Question: I've been looking around, and I can't quite find someone attempting to do quite what I am. I have several models that work together on a single page. The models are 'employees1', 'phone_manager', and 'phone_types'.
I've managed to get insertion working just fine, but I can't seem to get the edit page to work. I need to take the currently stored 'phone_type' which is a foreign key to 'phone_type_id' and make it the default item in my combo box.
My model is:
'''
[Table("employee.employees")]
public partial class employees1
{
public employees1()
{
employee_email_manager = new List<email_manager>();
employee_employment_history = new HashSet<employment_history>();
employee_job_manager = new HashSet<job_manager>();
employee_phone_manager = new HashSet<phone_manager>();
this.salaries = new HashSet<salary>();
}
[Key]
public int employee_id { get; set; }
[Display(Name = "Employee ID")]
public int? assigned_id { get; set; }
[Display(Name = "Web User ID")]
public int? all_id { get; set; }
[Required]
[StringLength(50)]
[Display(Name = "First Name")]
public string first_name { get; set; }
[StringLength(50)]
[Display(Name = "Last Name")]
public string last_name { get; set; }
[Column(TypeName = "date")]
[Display(Name = "Birthday")]
[DisplayFormat(ApplyFormatInEditMode = true, DataFormatString = "{0:MM/dd/yyyy}")]
public DateTime birth_day { get; set; }
[Required]
[StringLength(1)]
[Display(Name = "Gender")]
public string gender { get; set; }
[Required]
[StringLength(128)]
[Display(Name = "Social")]
public string social { get; set; }
[Required]
[StringLength(128)]
[Display(Name = "Address")]
public string address_line_1 { get; set; }
[StringLength(50)]
[Display(Name = "Suite/Apt#")]
public string address_line_2 { get; set; }
[Required]
[StringLength(40)]
[Display(Name = "City")]
public string city { get; set; }
[Required]
[StringLength(20)]
[Display(Name = "State")]
public string state { get; set; }
[Required]
[StringLength(11)]
[Display(Name = "Zip")]
public string zip { get; set; }
[Column(TypeName = "date")]
[Display(Name = "Hire Date")]
[DisplayFormat(ApplyFormatInEditMode = true, DataFormatString = "{0:MM/dd/yyyy}")]
public DateTime hire_date { get; set; }
[Column(TypeName = "date")]
[Display(Name = "Separation Date")]
[DisplayFormat(ApplyFormatInEditMode = true, DataFormatString = "{0:MM/dd/yyyy}")]
public DateTime? termination_date { get; set; }
[StringLength(70)]
[Display(Name = "Emergency Contact Name")]
public string emergency_contact_name { get; set; }
[StringLength(15)]
[Display(Name = "Emergency Contact Number")]
public string emergency_contact_phone { get; set; }
[Display(Name = "Notes")]
public string notes { get; set; }
public virtual all_employees all_employees { get; set; }
[Display(Name = "Email Addresses")]
public virtual ICollection<email_manager> employee_email_manager { get; set; }
[Display(Name = "Employment History")]
public virtual ICollection<employment_history> employee_employment_history { get; set; }
[Display(Name = "Position History")]
public virtual ICollection<job_manager> employee_job_manager { get; set; }
[Display(Name = "Phone Numbers")]
public virtual ICollection<phone_manager> employee_phone_manager { get; set; }
internal void CreatePhoneNumbers(int count = 1)
{
for (int i = 0; i < count; i++)
{
employee_phone_manager.Add(new phone_manager());
}
}
[Table("employee.phone_manager")]
public partial class phone_manager
{
/*public phone_manager()
{
phone_types = new HashSet<phone_types>();
}*/
[Key]
public int phone_id { get; set; }
public int employee_id { get; set; }
[Required]
[StringLength(15)]
[Display(Name="Phone Number")]
public string phone_number { get; set; }
[StringLength(5)]
[Display(Name = "Extension")]
public string phone_extension { get; set; }
[Display(Name = "Type")]
public int phone_type { get; set; }
[Column(TypeName = "date")]
public DateTime date_added { get; set; }
public bool deleted { get; set; }
public virtual employees1 employees1 { get; set; }
[ForeignKey("phone_type")]
public virtual phone_types phone_types { get; set; }
//public virtual ICollection<phone_types> phone_types { get; set; }
}
[Table("employee.phone_types")]
public partial class phone_types
{
public phone_types()
{
phone_manager = new HashSet<phone_manager>();
}
[Key]
public int phone_type_id { get; set; }
[Required]
[StringLength(50)]
public string phone_type_name { get; set; }
public virtual ICollection<phone_manager> phone_manager { get; set; }
}
}
'''
My Controller:
'''
public ActionResult Create()
{
ViewBag.all_id = new SelectList(db.all_employees, "all_id", "all_id");
var employee = new employees1();
ViewBag.phone_type = new SelectList(db.phone_types, "phone_type_id", "phone_type_name");
employee.CreatePhoneNumbers(1);
return View(employee);
}
[HttpPost]
[ValidateAntiForgeryToken]
public ActionResult Create([Bind(Include="employee_id,assigned_id,all_id,first_name,last_name,birth_day,gender,social,address_line_1,address_line_2,city,state,zip,hire_date,termination_date,emergency_contact_name,emergency_contact_phone,notes,employee_phone_manager")] employees1 employees1)
{
if (ModelState.IsValid)
{
foreach (employees1.phone_manager phone in employees1.employee_phone_manager.ToList())
{
if (phone.deleted == true)
{
employees1.employee_phone_manager.Remove(phone);
}
}
db.employees1.Add(employees1);
db.SaveChanges();
return RedirectToAction("Index");
}
var employee = new employees1();
ViewBag.phone_type = new SelectList(db.phone_types, "phone_type_id", "phone_type_name");
ViewBag.all = new SelectList(db.all_employees, "all_id", "all_id", employees1.all_id);
return View(employees1);
}
// GET: /Employees/Edit/5
public ActionResult Edit(int? id)
{
if (id == null)
{
return new HttpStatusCodeResult(HttpStatusCode.BadRequest);
}
employees1 employees1 = db.employees1.Find(id);
if (employees1 == null)
{
return HttpNotFound();
}
var employee = new employees1();
ViewBag.phone_type = new SelectList(db.phone_types, "phone_type_id", "phone_type_name");
ViewBag.all_id = new SelectList(db.all_employees, "all_id", "all_id", employees1.all_id);
return View(employees1);
}
// POST: /Employees/Edit/5
// To protect from overposting attacks, please enable the specific properties you want to bind to, for
// more details see http://go.microsoft.com/fwlink/?LinkId=317598.
[HttpPost]
[ValidateAntiForgeryToken]
public ActionResult Edit([Bind(Include="employee_id,assigned_id,all_id,first_name,last_name,birth_day,gender,social,address_line_1,address_line_2,city,state,zip,hire_date,termination_date,emergency_contact_name,emergency_contact_phone,notes")] employees1 employees1)
{
if (ModelState.IsValid)
{
db.Entry(employees1).State = EntityState.Modified;
db.SaveChanges();
foreach (var item in employees1.employee_phone_manager)
{
db.Entry(item).State = EntityState.Modified;
db.SaveChanges();
}
return RedirectToAction("Index");
}
var db2 = new LightHouseMain();
var employee = new employees1();
ViewBag.phone_type = new SelectList(db.phone_types, "phone_type_id", "phone_type_name");
ViewBag.all_id = new SelectList(db.all_employees, "all_id", "all_id", employees1.all_id);
return View(employees1);
}
'''
My View:
'''
@Html.LabelFor(x => x.phone_type)
@Html.DropDownList("phone_type", string.Empty)
@Html.LabelFor(x => x.phone_number)
@Html.TextBoxFor(x => x.phone_number, new { @class = "phone", size = "10" })
@Html.LabelFor(x => x.phone_extension)
@Html.TextBoxFor(x => x.phone_extension, new { size = "4" })
@Html.HiddenFor(x => x.date_added, new { @Value = System.DateTime.Now })
@Html.HiddenFor(x => x.deleted, new { @class = "mark-for-delete" })
@Html.RemoveLink("Remove", "div.phoneNumber", "input.mark-for-delete")
'''
Any help is appreciated!
Diagram:

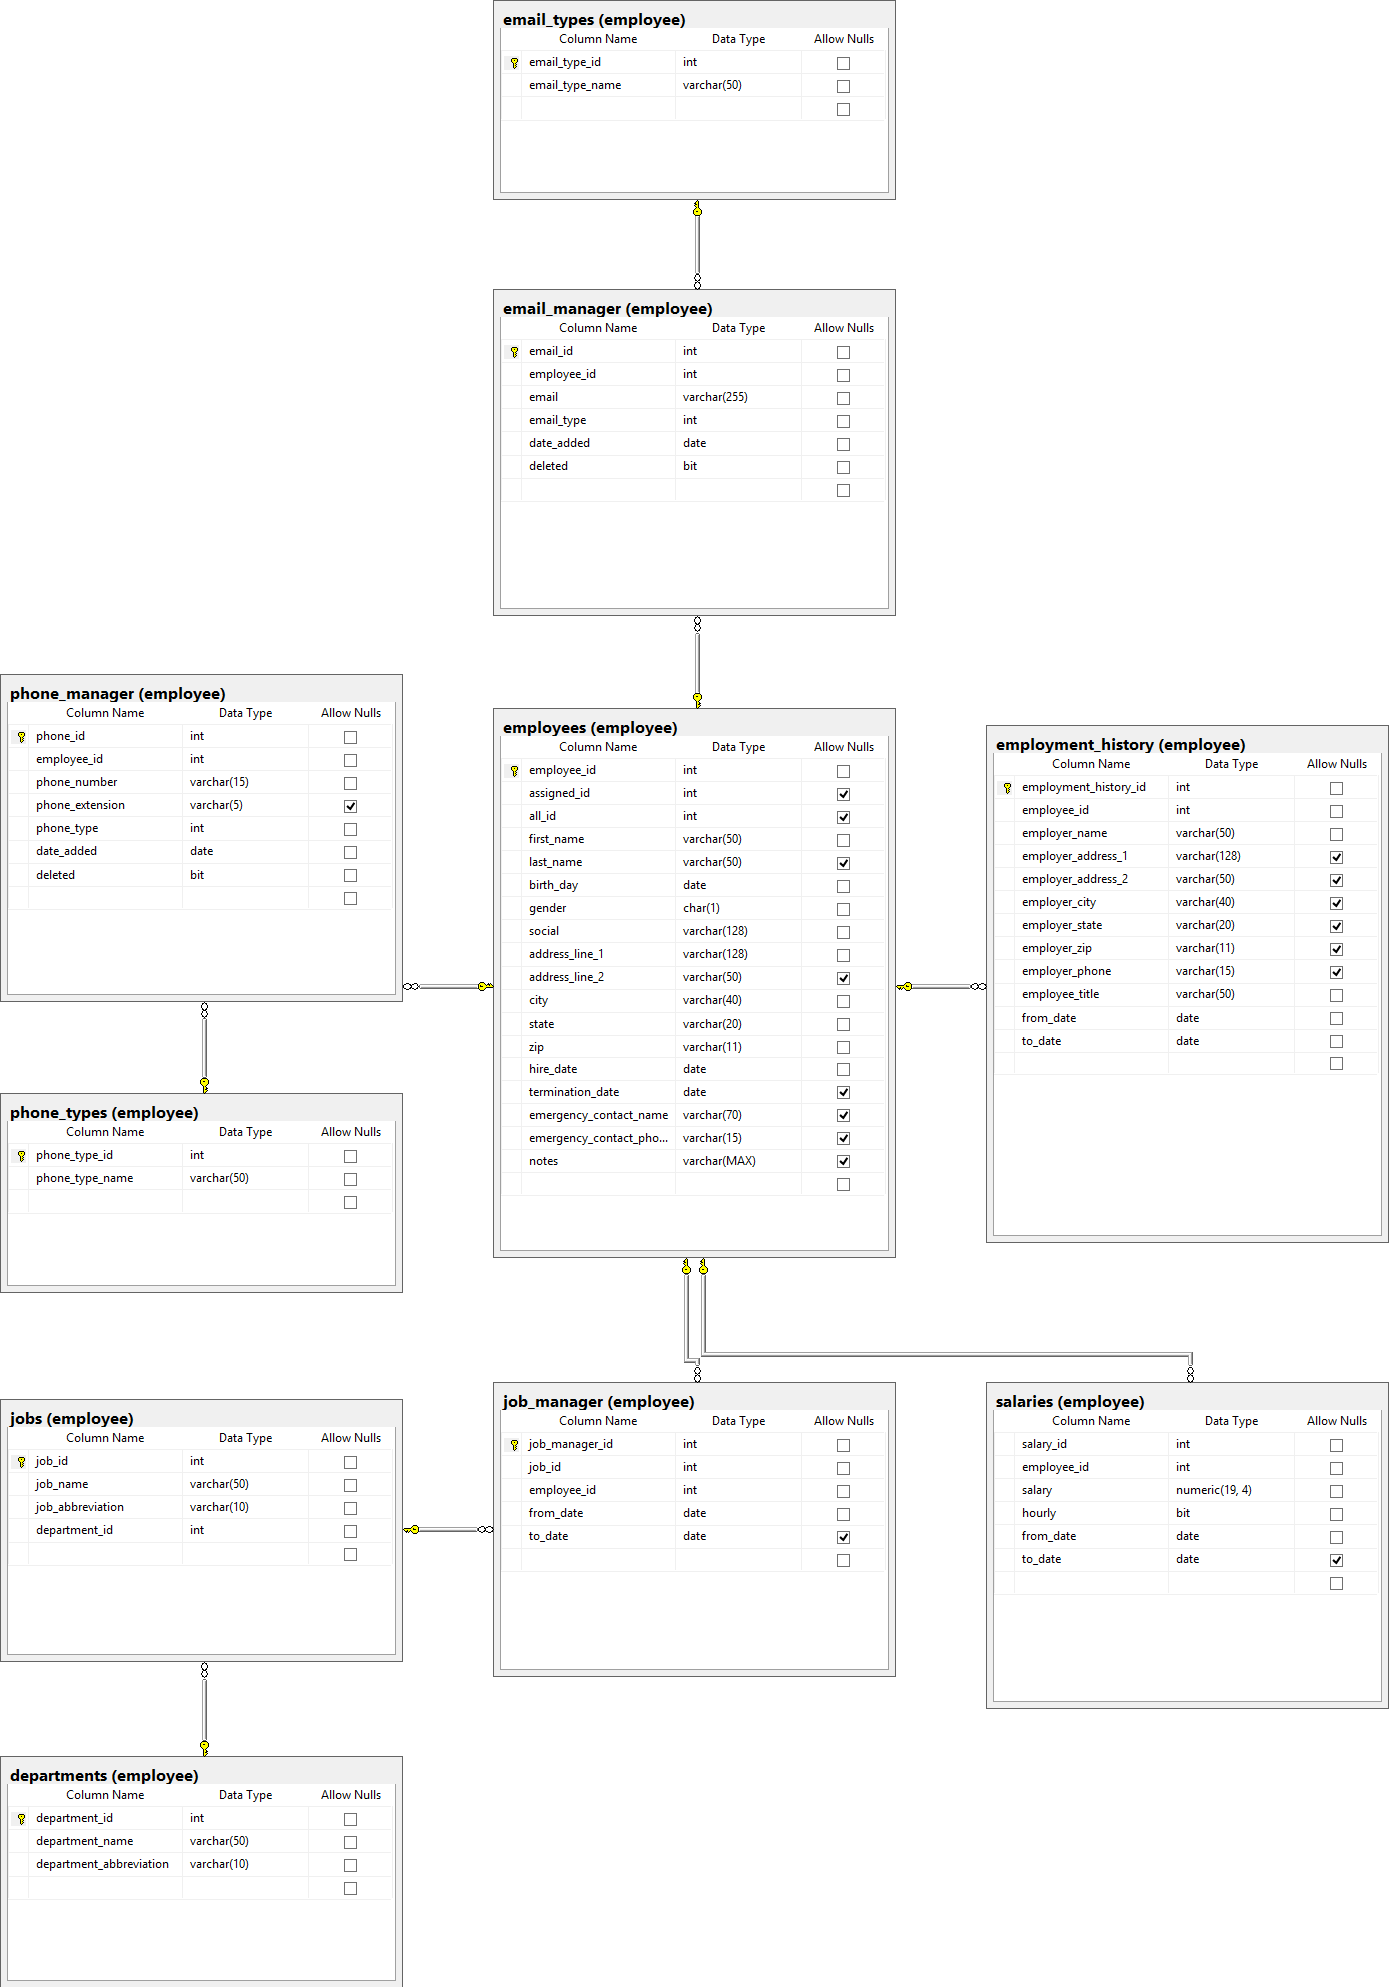
Answer: A good practise is to not to use ViewBag. Try creating a simple model with properties that your current view needs.
You can also use <URL> overload of 'SelectList' where the object is the selected value. Just use this overload like this:
'''
ViewBag.phonetype = new SelectList(db.phone_types, "phone_type_id", "phone_type_name", Model.phone_type );
'''
I have change ViewBag.phone_type to ViewBag.phonetype.